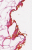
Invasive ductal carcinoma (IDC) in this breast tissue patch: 0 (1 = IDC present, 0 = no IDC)